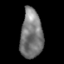
Tissue: skin
Cell type: Epithelial cells
Senescence score: 0.2788
Nuclear area (px): 1053
Mean DAPI intensity: 122.089